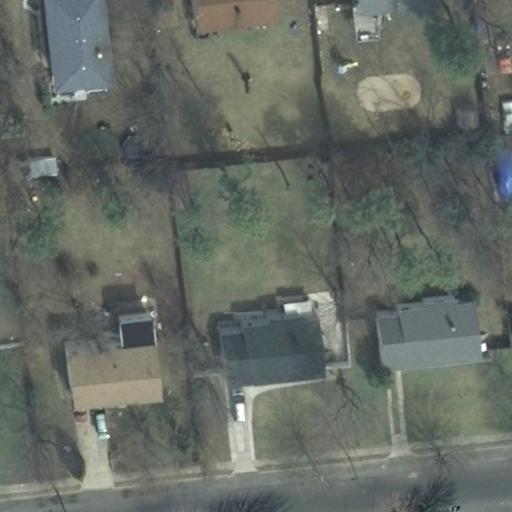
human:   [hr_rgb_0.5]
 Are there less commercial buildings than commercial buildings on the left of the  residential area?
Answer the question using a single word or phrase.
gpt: no

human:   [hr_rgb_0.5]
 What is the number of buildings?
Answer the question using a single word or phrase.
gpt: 6

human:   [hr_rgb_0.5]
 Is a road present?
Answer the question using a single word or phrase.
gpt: yes

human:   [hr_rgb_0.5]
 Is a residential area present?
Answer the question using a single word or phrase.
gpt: yes

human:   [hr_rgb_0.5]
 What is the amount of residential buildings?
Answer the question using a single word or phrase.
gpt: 6

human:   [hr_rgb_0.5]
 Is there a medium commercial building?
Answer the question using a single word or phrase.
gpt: no

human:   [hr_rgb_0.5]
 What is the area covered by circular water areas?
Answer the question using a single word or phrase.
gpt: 0m2

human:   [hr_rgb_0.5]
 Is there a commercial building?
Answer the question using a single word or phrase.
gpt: no

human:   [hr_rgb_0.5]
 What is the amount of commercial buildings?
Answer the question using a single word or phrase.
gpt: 0

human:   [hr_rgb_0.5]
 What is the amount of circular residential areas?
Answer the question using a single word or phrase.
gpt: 0

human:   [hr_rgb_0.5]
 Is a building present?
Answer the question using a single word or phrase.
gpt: yes

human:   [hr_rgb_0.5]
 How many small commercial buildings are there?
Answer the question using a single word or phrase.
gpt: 0

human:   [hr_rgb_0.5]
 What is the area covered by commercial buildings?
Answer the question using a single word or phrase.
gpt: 0m2

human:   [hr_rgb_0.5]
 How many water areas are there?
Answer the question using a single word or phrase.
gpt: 0

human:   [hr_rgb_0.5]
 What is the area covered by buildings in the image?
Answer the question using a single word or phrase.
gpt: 1227m2

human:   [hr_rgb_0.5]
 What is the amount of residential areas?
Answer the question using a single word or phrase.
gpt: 1

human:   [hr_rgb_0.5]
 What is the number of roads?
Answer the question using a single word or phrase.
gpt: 1

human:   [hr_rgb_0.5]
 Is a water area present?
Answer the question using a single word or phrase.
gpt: no

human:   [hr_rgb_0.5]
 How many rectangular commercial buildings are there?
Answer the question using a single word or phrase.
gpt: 0

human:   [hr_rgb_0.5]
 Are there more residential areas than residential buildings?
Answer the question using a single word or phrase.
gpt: no

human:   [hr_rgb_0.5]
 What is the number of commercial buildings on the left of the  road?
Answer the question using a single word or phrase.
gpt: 0

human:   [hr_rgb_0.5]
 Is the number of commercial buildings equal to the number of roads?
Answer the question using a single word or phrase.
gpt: no

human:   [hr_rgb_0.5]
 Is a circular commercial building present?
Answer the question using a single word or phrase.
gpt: no

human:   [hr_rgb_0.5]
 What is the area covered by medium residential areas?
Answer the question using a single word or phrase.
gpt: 0m2

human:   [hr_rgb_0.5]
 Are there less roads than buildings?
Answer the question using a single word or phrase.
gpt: yes

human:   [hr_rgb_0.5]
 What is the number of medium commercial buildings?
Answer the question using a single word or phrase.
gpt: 0

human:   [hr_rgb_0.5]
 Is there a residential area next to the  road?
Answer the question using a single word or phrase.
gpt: yes

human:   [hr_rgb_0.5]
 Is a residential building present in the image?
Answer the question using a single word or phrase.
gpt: yes

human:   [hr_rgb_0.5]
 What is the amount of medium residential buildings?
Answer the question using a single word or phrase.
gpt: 4

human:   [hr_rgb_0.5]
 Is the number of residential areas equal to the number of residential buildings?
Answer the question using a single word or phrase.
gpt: no

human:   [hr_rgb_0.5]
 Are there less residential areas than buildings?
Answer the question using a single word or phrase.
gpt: yes

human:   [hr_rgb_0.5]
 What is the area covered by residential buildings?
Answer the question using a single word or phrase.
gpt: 1227m2

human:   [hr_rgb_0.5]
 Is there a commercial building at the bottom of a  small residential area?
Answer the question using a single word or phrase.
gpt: no

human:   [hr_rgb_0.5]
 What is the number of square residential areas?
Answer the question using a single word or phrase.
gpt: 0

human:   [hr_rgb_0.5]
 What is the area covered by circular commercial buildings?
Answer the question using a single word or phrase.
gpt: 0m2

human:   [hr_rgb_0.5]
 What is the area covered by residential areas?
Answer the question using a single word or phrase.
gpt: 10611m2

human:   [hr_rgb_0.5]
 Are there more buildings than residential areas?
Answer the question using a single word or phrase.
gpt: yes

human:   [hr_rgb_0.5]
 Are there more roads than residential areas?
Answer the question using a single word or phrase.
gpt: no

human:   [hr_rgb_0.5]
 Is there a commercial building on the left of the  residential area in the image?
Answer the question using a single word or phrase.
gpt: no

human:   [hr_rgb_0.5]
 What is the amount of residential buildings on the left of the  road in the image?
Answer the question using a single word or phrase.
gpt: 3

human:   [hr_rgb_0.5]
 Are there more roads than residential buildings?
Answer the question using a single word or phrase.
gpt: no

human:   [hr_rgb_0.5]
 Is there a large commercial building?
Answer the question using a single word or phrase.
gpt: no

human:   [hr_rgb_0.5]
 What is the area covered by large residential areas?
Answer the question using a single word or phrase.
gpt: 10611m2

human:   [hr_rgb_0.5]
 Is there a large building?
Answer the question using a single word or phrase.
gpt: no

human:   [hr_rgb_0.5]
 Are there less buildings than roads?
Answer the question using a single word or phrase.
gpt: no

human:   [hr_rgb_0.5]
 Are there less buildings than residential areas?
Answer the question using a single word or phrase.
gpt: no

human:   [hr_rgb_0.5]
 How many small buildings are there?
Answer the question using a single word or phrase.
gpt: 2

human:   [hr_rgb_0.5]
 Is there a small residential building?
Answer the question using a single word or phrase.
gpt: yes

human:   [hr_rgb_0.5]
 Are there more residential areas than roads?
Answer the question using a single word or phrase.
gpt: no

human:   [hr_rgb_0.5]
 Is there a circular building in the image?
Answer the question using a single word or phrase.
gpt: no

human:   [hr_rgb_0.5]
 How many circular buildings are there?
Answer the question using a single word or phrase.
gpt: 0

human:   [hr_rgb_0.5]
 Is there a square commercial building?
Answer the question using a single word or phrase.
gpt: no

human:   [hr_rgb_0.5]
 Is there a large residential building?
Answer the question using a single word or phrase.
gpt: no

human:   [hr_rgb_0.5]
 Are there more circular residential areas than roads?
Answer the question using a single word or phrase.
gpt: no

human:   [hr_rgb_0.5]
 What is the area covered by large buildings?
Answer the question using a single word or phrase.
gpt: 0m2

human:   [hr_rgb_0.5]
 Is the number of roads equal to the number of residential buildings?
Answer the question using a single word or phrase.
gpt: no

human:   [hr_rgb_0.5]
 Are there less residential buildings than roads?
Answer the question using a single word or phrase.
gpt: no

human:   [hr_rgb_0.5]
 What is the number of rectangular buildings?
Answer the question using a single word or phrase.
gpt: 2

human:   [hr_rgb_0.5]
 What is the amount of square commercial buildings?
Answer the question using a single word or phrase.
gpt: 0

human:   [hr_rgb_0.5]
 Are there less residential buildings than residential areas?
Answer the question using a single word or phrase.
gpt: no

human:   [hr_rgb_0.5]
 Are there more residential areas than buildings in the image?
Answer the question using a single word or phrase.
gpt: no

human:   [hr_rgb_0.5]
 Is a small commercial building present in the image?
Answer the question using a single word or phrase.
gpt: no

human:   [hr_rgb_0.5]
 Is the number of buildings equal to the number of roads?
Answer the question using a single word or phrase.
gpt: no

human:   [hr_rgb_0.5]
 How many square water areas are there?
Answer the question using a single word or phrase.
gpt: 0